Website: home-depot
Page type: order-tracking
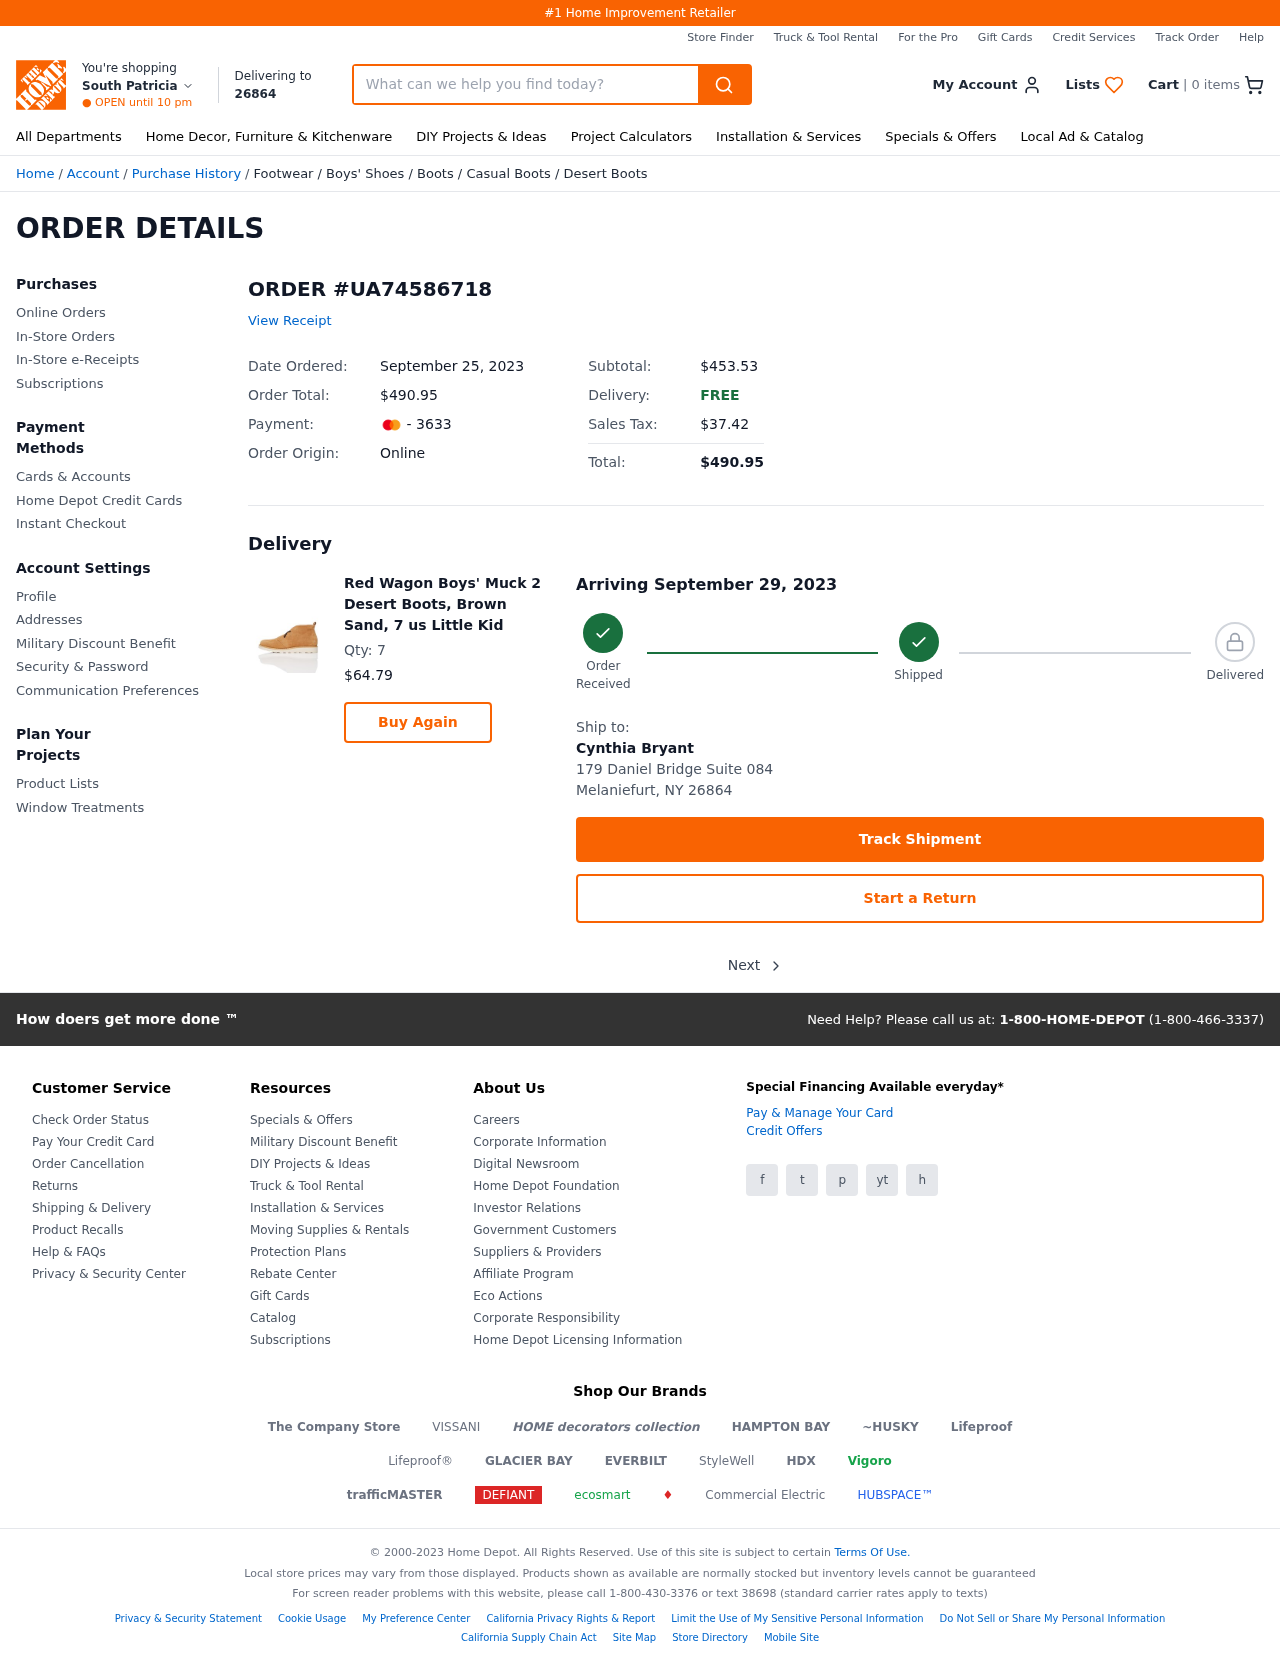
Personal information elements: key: PII_CARD_LAST4
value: - 3633
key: PII_CITY2
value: South Patricia
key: PII_CITY_STATE_ZIP
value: Melaniefurt, NY 26864
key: PII_FULLNAME
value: Cynthia Bryant
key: PII_POSTCODE
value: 26864
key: PII_STREET
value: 179 Daniel Bridge Suite 084
Product elements: key: PRODUCT1_BREADCRUMB
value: Footwear
Boys' Shoes
Boots
Casual Boots
Desert Boots
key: PRODUCT1_NAME
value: Red Wagon Boys' Muck 2 Desert Boots, Brown Sand, 7 us Little Kid
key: PRODUCT1_PRICE
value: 64.79
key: PRODUCT1_QUANTITY
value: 7
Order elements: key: ORDER_NUM_ITEMS
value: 0
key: ORDER_ID
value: UA74586718
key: ORDER_DATE
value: September 25, 2023
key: ORDER_TOTAL
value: $490.95
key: ORDER_SUBTOTAL
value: $453.53
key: ORDER_TAX
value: $37.42
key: ORDER_DELIVERY_DATE
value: Arriving September 29, 2023
Search elements: key: HEADER_SEARCH
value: What can we help you find today?